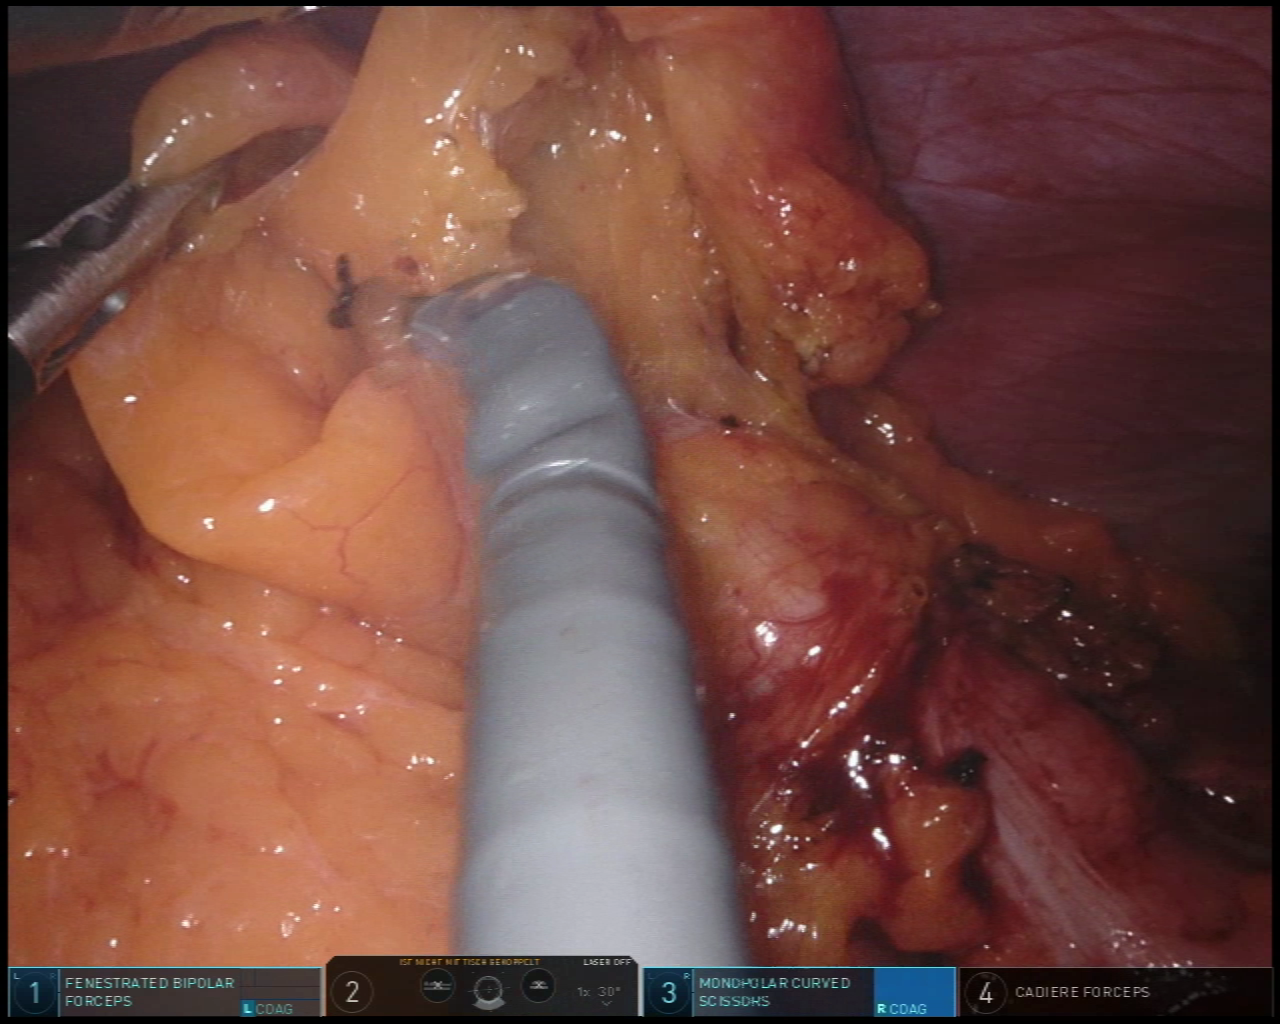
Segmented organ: colon
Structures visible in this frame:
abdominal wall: yes
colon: yes
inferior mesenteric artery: no
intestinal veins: no
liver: no
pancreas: no
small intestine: no
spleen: no
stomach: no
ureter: no
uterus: no
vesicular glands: no